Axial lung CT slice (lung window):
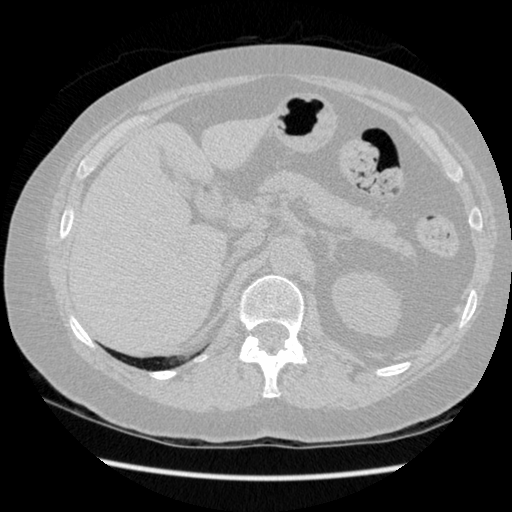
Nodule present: no